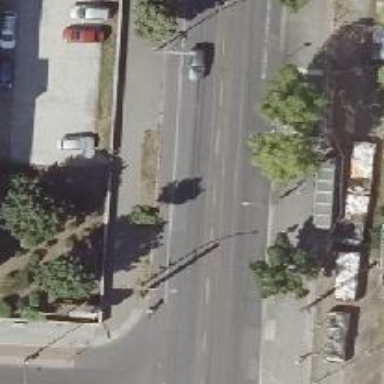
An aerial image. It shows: Tram stop.